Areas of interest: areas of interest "Driving School"
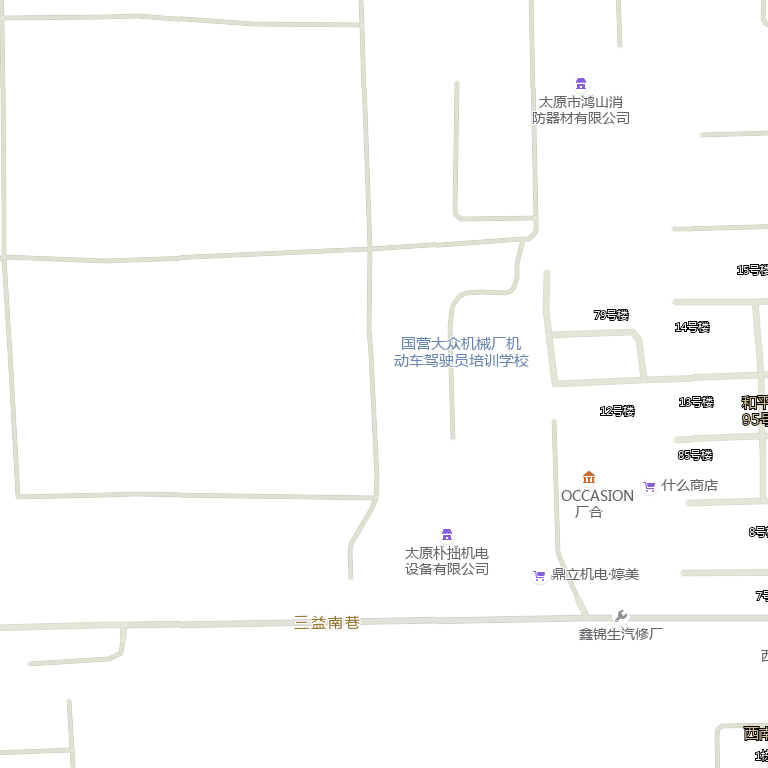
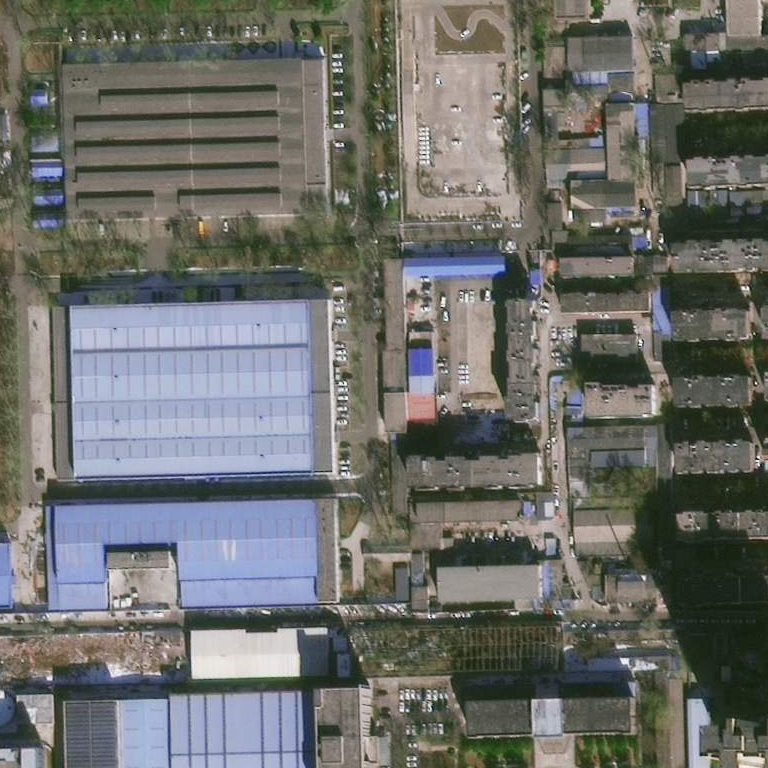